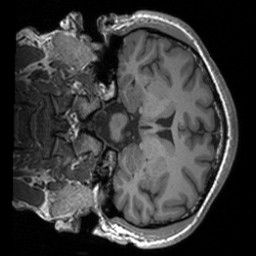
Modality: T1w
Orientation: coronal
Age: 28
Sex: male
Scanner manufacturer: siemens
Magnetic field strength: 3 T
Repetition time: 1.9 s
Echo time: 0.00252 s